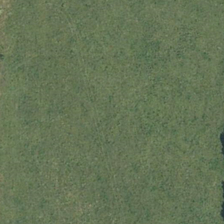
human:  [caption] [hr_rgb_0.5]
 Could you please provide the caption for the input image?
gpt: several green trees are near a piece of green meadow .

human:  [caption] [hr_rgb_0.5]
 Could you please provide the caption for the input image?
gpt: several green trees are near a piece of green meadow .

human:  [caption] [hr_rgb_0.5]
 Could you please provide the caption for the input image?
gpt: several green trees are near a piece of green meadow .

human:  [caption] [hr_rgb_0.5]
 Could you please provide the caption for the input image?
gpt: several green trees are near a piece of green meadow .

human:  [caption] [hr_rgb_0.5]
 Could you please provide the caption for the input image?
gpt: several green trees are near a piece of green meadow .